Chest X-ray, AP view. Patient: 57 years old, sex F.
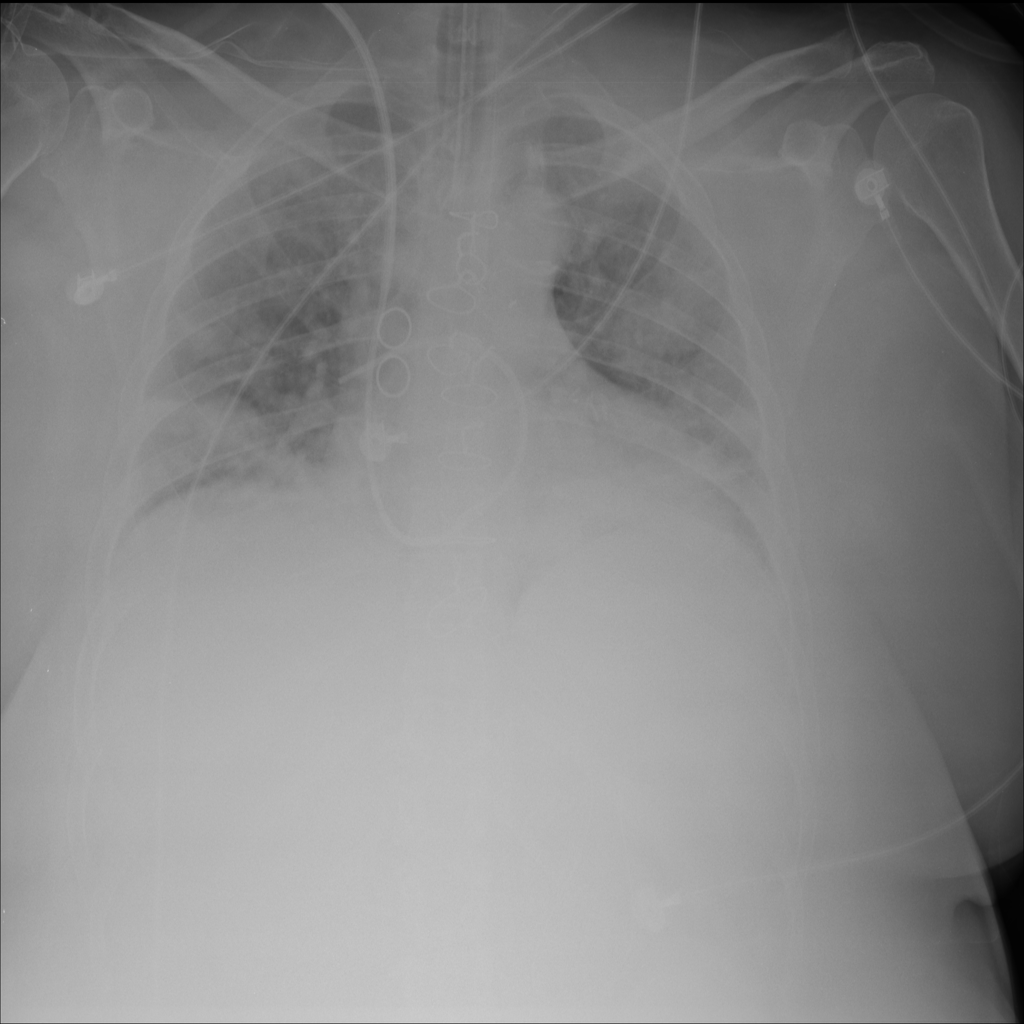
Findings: No Finding